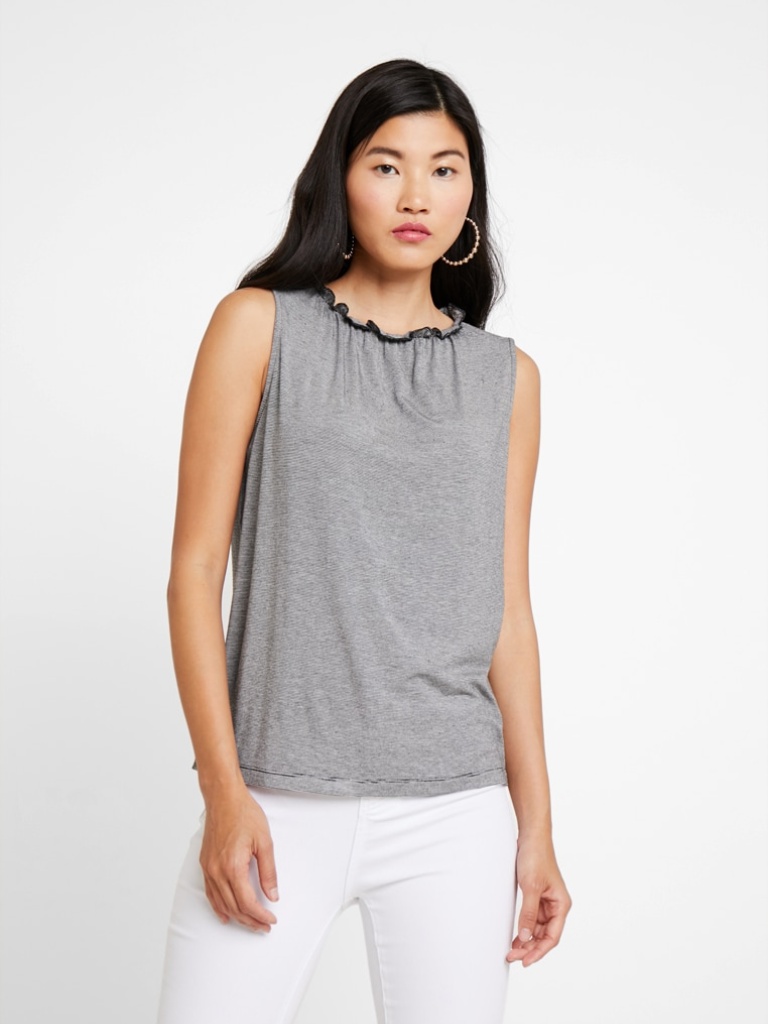
knit relaxed sleeveless hip length Untucked high tank